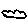
Label: cloud